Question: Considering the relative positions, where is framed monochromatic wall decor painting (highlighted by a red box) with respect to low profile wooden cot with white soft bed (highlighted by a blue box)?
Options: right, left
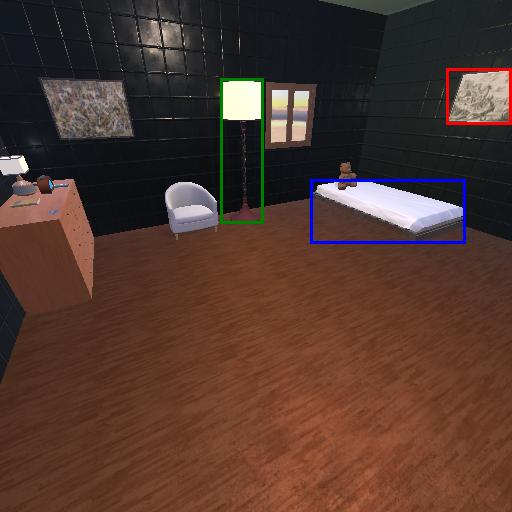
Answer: right